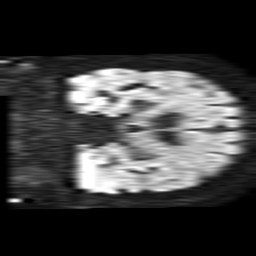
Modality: TRACE
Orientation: coronal
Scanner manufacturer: philips
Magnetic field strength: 1.5 T
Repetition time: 4.6 s
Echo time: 0.08528 s